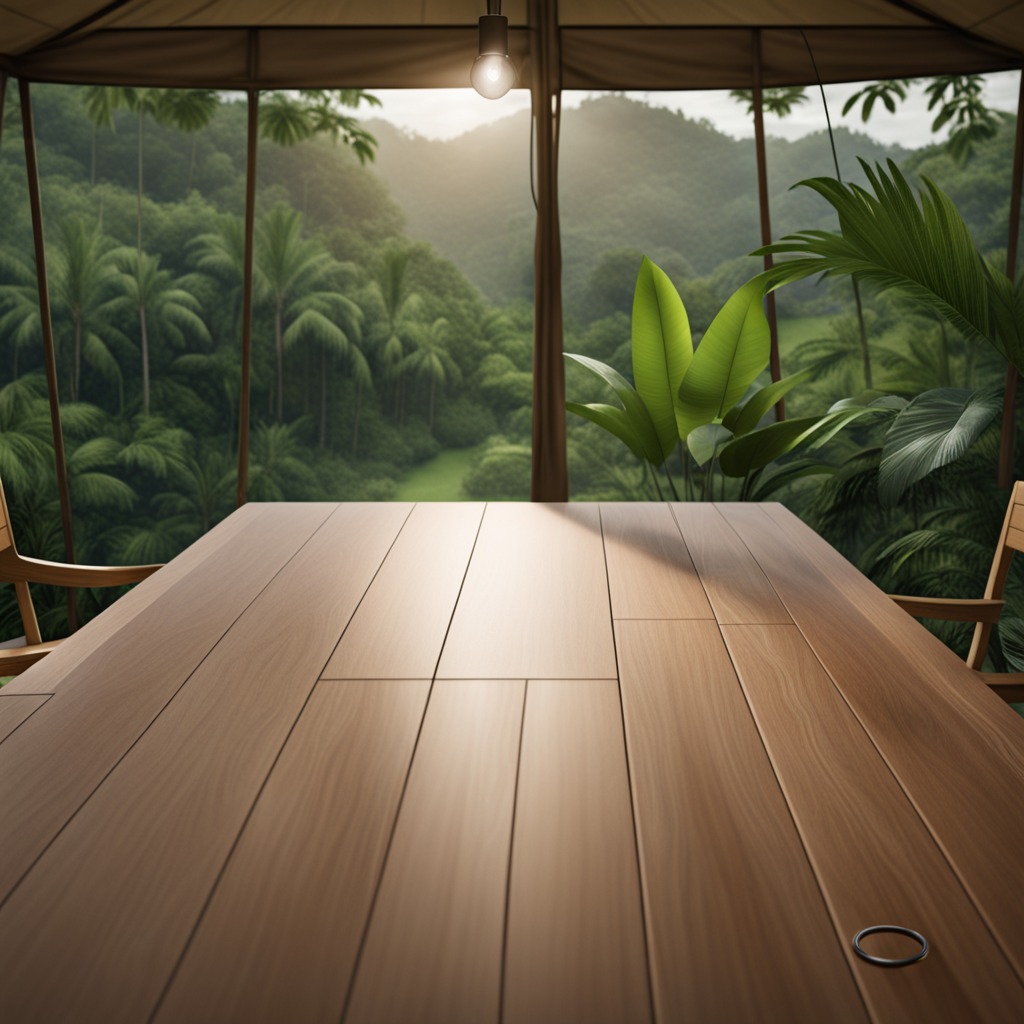
A rubber O-ring lies on a clean wooden table inside a jungle field workshop tent humid ambient light worn but